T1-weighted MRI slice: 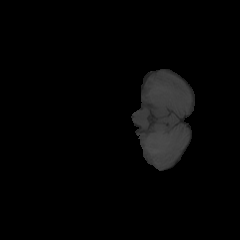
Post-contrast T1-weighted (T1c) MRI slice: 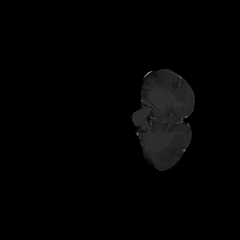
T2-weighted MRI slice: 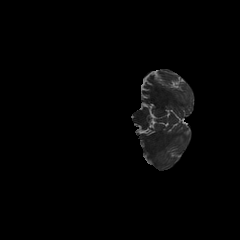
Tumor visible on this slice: no